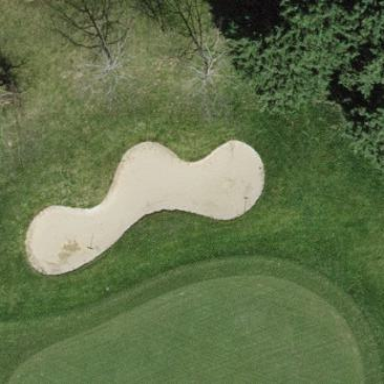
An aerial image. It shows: Golf bunker filled with sandy terrain.